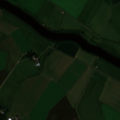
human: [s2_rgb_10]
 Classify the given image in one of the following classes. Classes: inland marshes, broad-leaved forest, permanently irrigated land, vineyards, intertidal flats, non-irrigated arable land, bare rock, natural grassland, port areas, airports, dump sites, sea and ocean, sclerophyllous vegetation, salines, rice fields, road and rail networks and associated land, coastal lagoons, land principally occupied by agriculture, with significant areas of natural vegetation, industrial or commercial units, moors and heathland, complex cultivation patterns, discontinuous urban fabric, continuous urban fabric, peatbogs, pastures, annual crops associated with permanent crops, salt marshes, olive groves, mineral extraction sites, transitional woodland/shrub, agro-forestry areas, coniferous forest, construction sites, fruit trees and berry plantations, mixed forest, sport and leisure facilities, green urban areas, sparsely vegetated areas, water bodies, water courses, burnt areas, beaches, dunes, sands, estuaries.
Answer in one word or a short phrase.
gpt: non-irrigated arable land, water courses